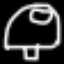
Label: mushroom